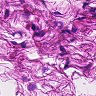
Metastatic tissue present: no